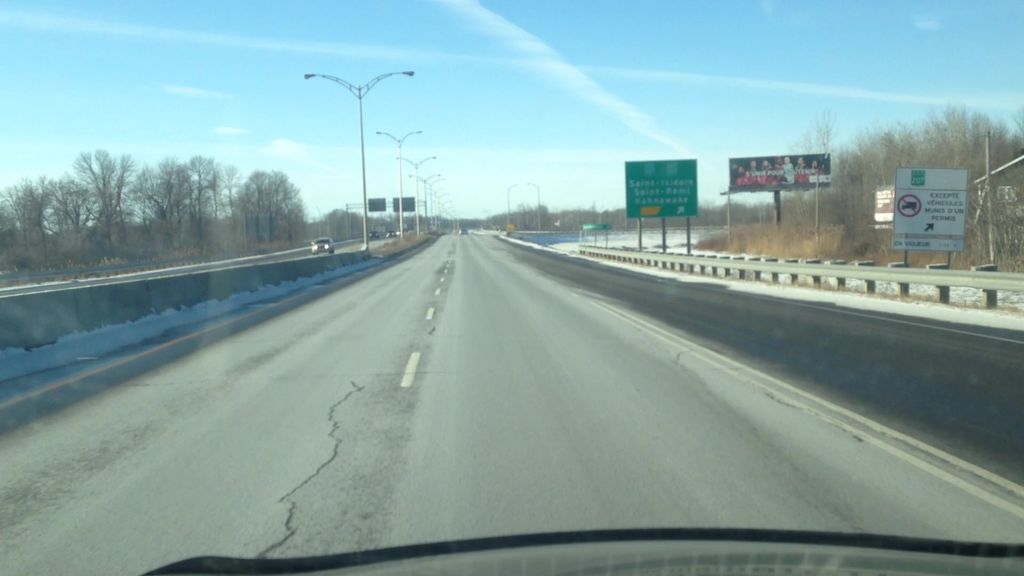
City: montreal